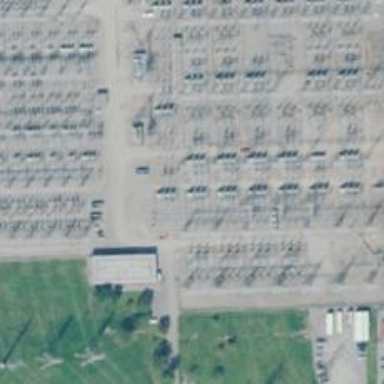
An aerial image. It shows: Switch used for power control.